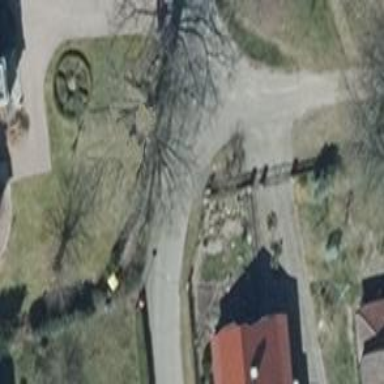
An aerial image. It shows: Paved residential road.